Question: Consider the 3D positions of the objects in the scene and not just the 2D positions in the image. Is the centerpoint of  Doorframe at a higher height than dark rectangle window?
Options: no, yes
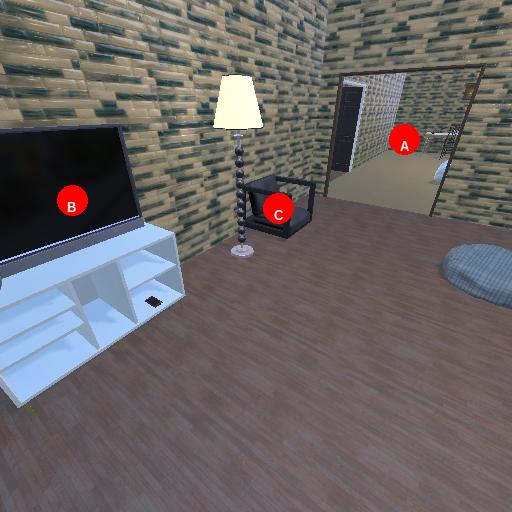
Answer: no